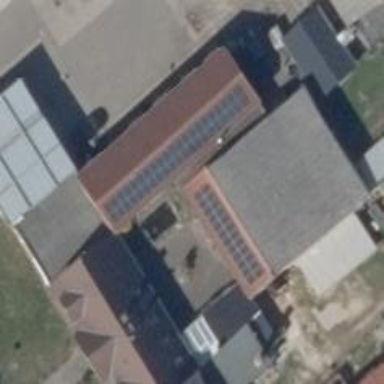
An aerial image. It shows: Solar photovoltaic panel generator producing electricity in small installation.